Current action and preconditions to check: trajectory_clear

Your task: For each precondition in the list above, predict whether it will hold at this action.

Consider the current scene as observed from the mobile robot's camera, and analyze the predicted future states of all dynamic agents (e.g., people, animals, vehicles, or any moving entities) within the NEXT SECOND.

IMPORTANT: Only answer "very likely" if you are absolutely certain—based on strong, clear evidence—that a dynamic agent will violate the precondition in the predicted future state. Do NOT answer "very likely" for unlikely, ambiguous, or low-probability risks.

Ask yourself for each precondition: Is there a high probability, with clear and convincing evidence, that the predicted future states of any dynamic agent will interfere with the predicted future state of the currently executing action within the NEXT SECOND, causing that precondition to fail?

Assess the risk level based on these predictions. Use "likely" or "very likely" if motions create a clear risk of interference.

Use "neutral" or "improbable" if agents are nearby but their predicted paths are clearly diverging or non-conflicting.

Failure Risk Categories: "very improbable", "improbable", "neutral", "likely", "very likely"

Answer Format: Output ONLY the probability_of_failure value from these categories: "very improbable", "improbable", "neutral", "likely", "very likely"

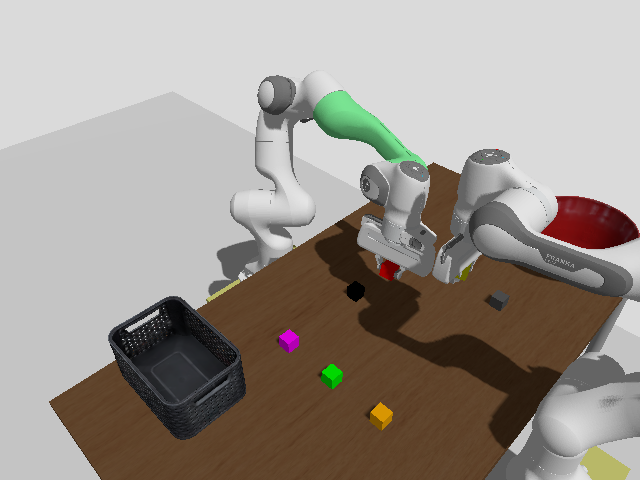

Answer: neutral